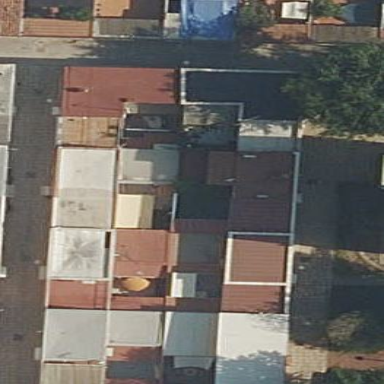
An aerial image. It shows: Terrace building.